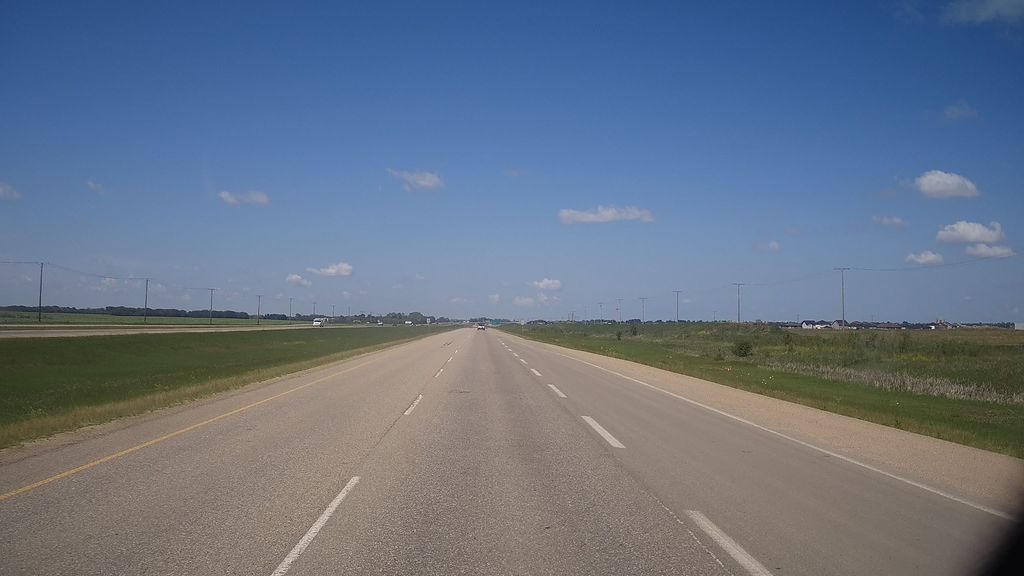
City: saskatoon